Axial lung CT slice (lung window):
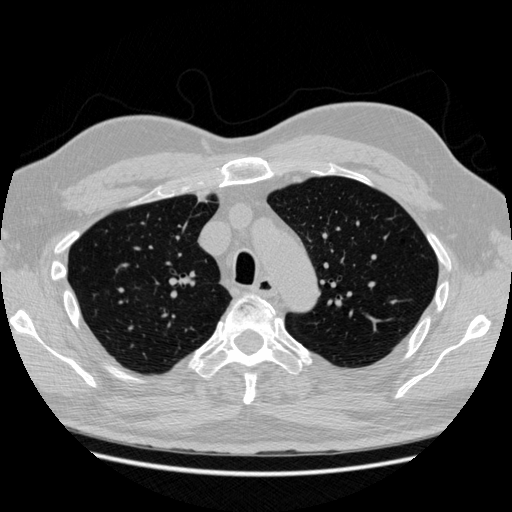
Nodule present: no